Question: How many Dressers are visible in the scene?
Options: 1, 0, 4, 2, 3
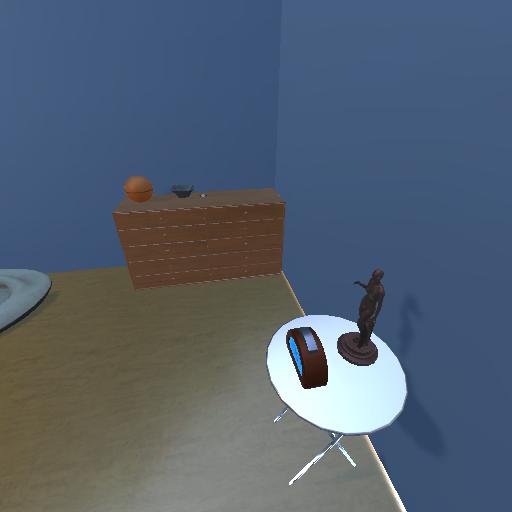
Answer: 1